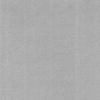
Label: dusty